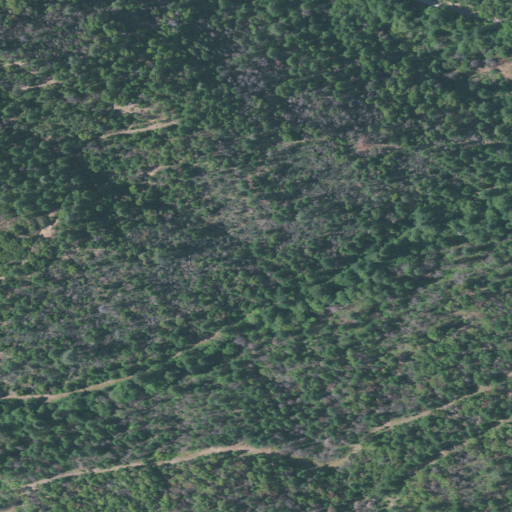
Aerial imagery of valley in Oregon named Bailey Gulch containing evergreen forest, shrub, open development, grassland, and mixed forest